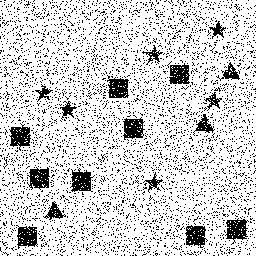
Squares: 9
Triangles: 3
Stars: 6
Total shapes: 18